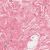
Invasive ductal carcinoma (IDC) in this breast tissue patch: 0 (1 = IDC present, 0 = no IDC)